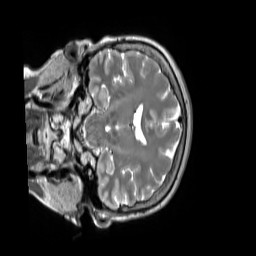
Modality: T2w
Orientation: coronal
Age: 60
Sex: female
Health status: ill
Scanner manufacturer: siemens
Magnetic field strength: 3 T
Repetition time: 2.8 s
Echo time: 0.326 s